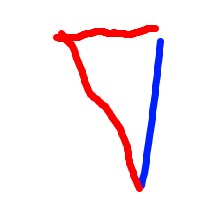
Shape: triangle